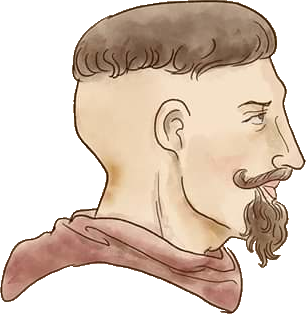
Label: 4_Yes_Chad